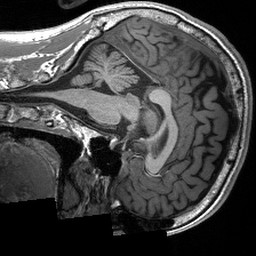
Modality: T1w
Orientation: sagittal
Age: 30
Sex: male
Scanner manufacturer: siemens
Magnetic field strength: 3 T
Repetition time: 2.3 s
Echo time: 0.00233 s